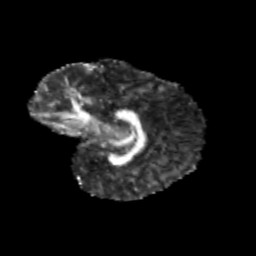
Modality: FA
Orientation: sagittal
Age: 12
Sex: female
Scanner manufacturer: siemens
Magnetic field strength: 3 T
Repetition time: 3.8 s
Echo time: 0.07 s